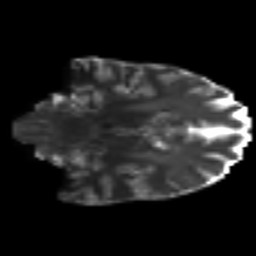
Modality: T2w
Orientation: coronal
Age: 27
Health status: ill
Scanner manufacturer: philips
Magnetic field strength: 3 T
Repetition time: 9 s
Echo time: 0.127 s